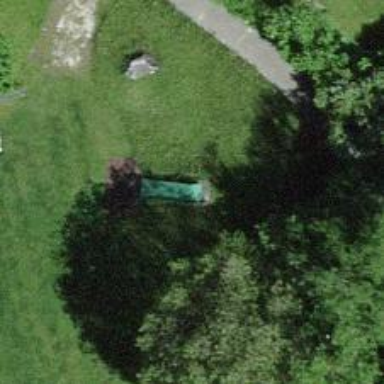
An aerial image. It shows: Playground featuring slide.